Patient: sex M, age 94
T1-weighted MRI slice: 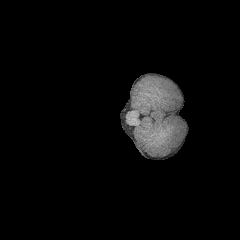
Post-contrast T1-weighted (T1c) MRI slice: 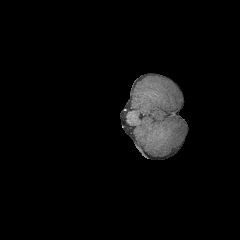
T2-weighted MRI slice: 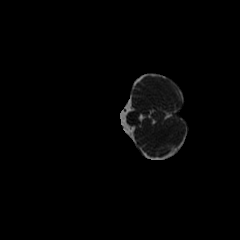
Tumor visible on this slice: no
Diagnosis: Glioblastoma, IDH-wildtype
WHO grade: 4